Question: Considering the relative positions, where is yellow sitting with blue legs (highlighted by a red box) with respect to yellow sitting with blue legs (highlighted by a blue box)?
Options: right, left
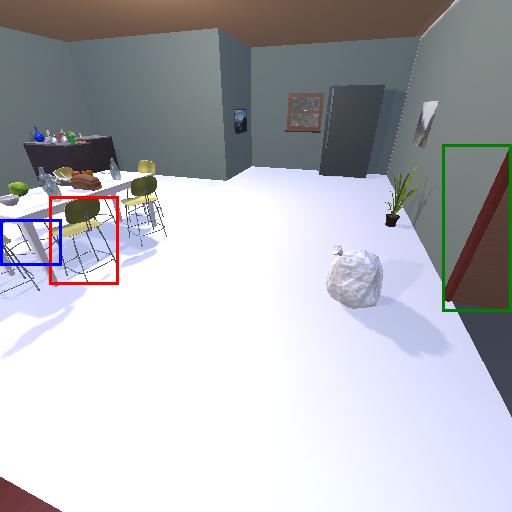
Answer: right